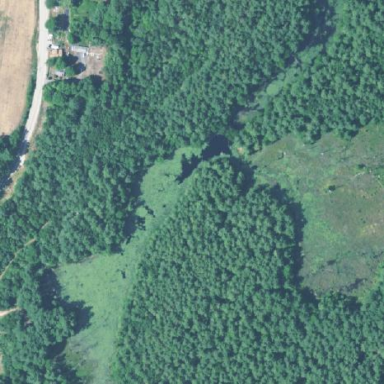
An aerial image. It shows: Wooded area designated for logging.